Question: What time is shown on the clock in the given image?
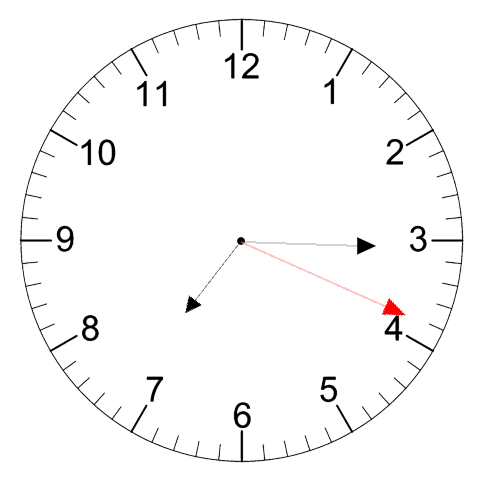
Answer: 07:15:19